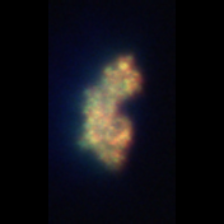
Taxon: Ciliates
Group: Other